Field crop: maize
Growth stage: 2
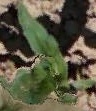
Species: maize